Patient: sex M, age 74
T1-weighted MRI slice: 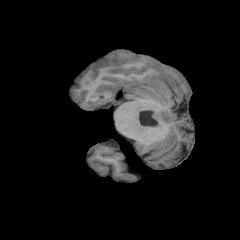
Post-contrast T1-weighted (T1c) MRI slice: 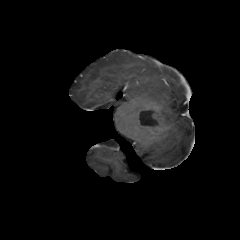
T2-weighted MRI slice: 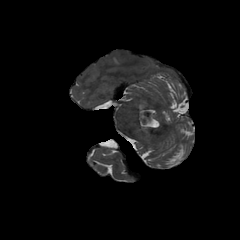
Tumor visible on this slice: yes
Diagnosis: Glioblastoma, IDH-wildtype
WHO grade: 4